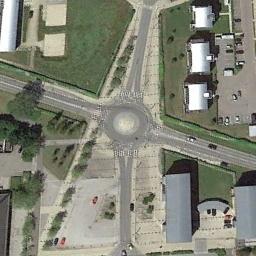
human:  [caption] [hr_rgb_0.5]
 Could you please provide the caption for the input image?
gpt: The roundabout with four exits and entrances is surrounded by some buildings .

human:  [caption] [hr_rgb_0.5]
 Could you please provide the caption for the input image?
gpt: The roundabout is on the grass next to trees and buildings .

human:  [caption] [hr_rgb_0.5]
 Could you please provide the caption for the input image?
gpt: There are several buildings beside the roundabout .

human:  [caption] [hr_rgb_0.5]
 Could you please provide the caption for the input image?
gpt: There are several vehicles driving on the road at the roundabout, There are some buildings and some trees and some lawns around the roundabout, And many cars are parked in the open space beside the roundabout .

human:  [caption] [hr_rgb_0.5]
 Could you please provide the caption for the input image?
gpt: There are some buildings and green lawns beside the roundabout .